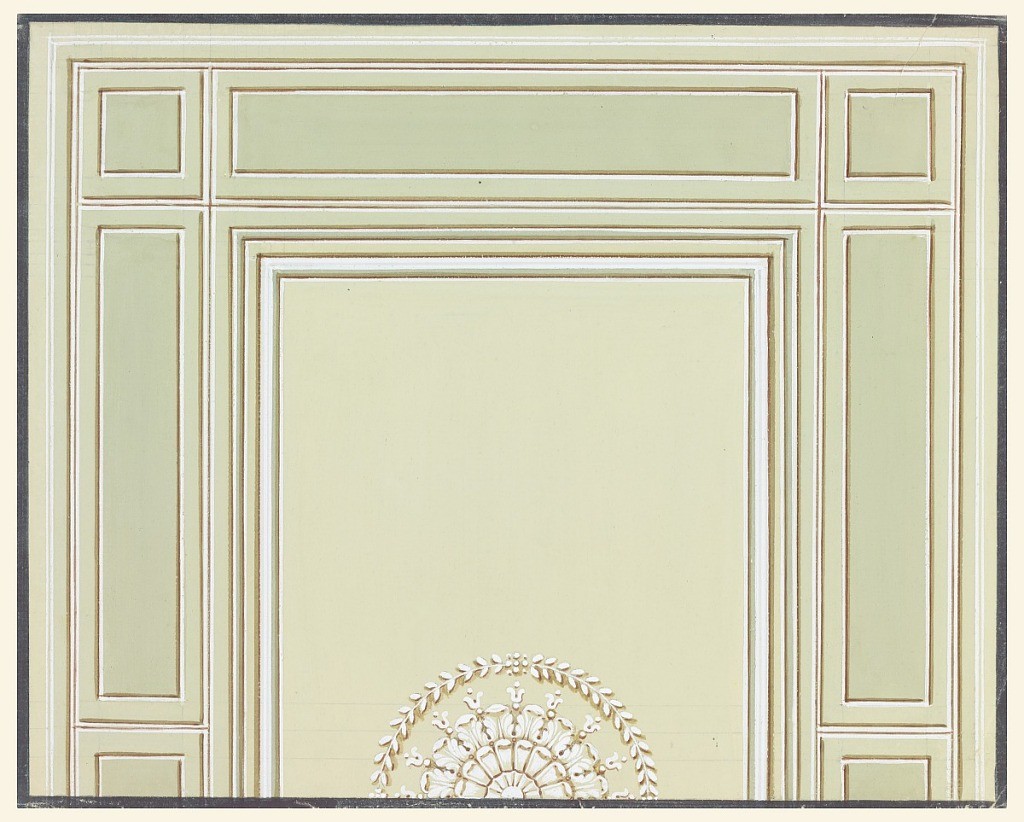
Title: Design for a Painted Ceiling
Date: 1820–40
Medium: Brush and gouache, watercolor on paper
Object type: Drawing
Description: One half of the design is shown. A rosette in a laurel wreath decorates the central oblong panel. Squares are shown in the corners and in the centers of the sides; they are connected by oblongs.